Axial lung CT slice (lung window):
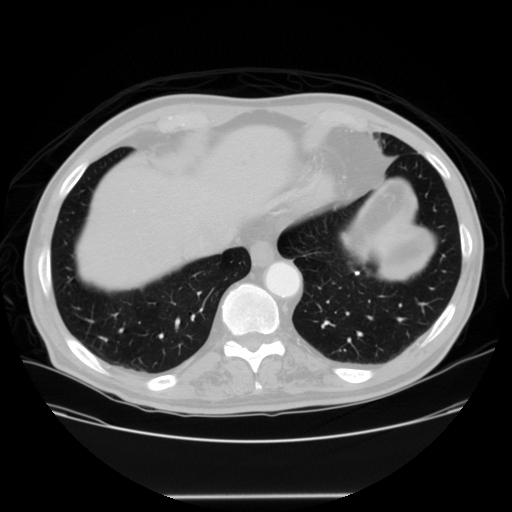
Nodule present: yes
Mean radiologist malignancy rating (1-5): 1